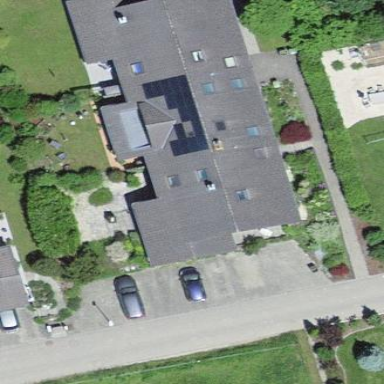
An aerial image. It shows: Residential building.